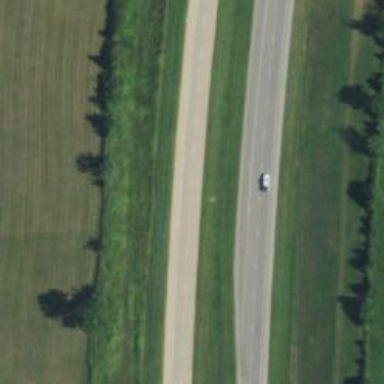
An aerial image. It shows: Trunk highway with expressway features.